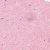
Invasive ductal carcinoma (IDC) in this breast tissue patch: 0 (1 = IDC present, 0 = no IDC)